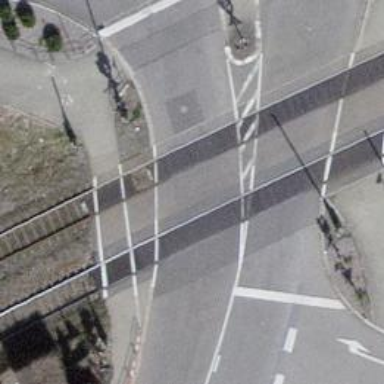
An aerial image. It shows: Level crossing on the railway with lights.